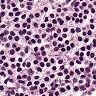
Metastatic tissue present: no